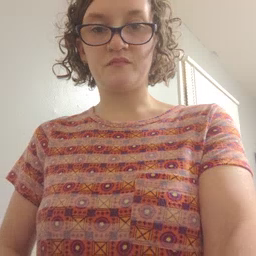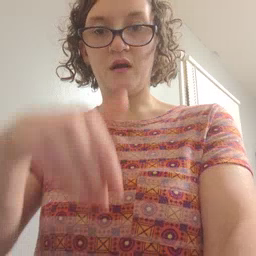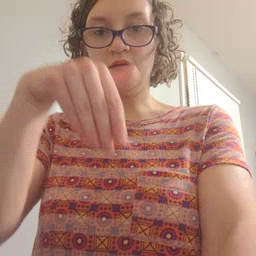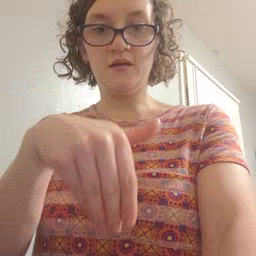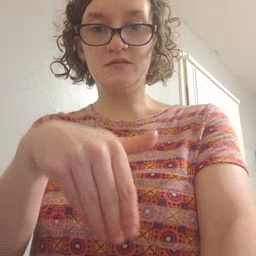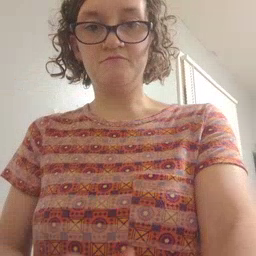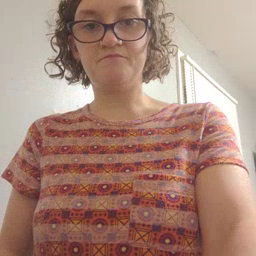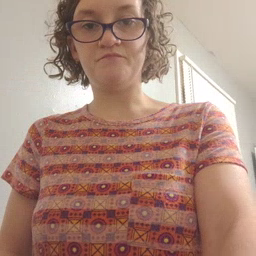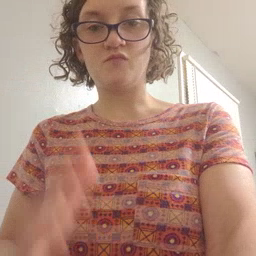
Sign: night